Chest X-ray:
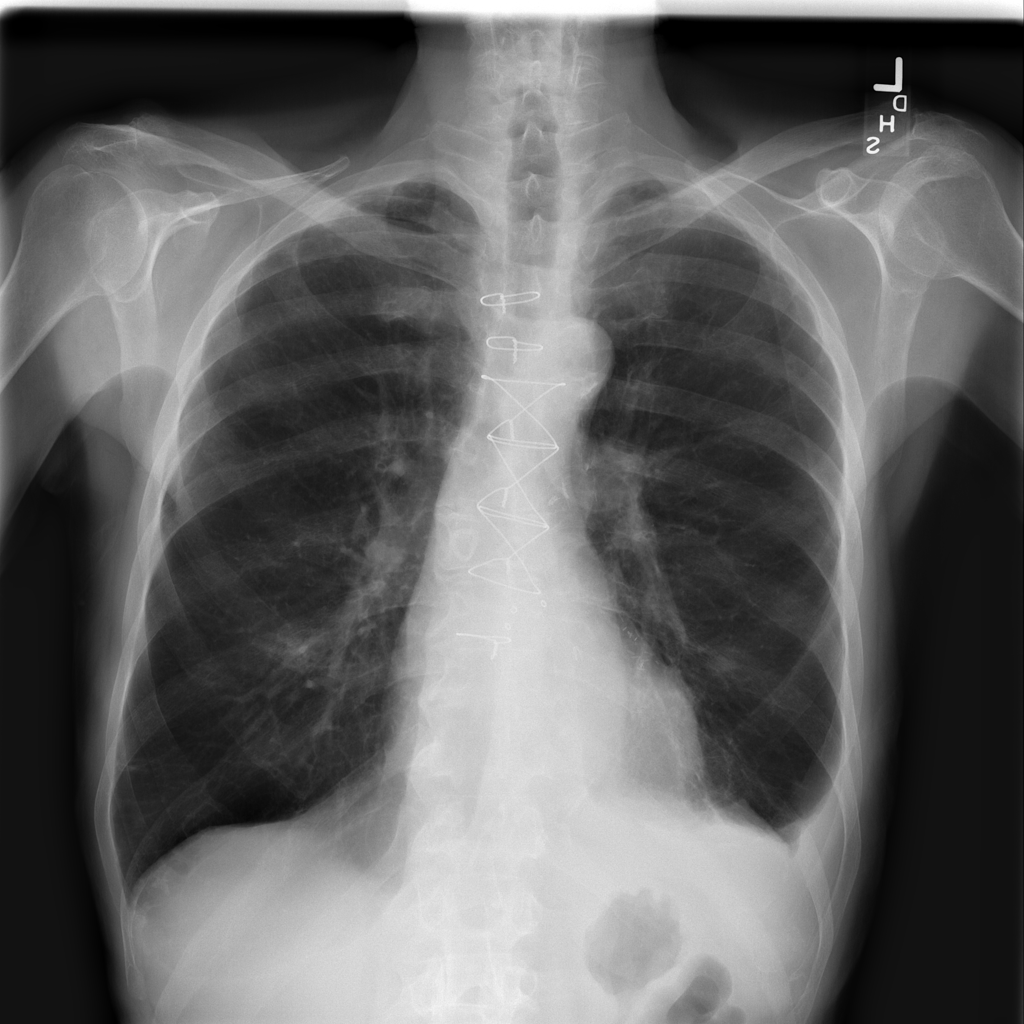
Findings: Effusion
No abnormal finding: no